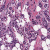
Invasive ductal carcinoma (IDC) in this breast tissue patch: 1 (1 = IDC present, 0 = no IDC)